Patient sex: F
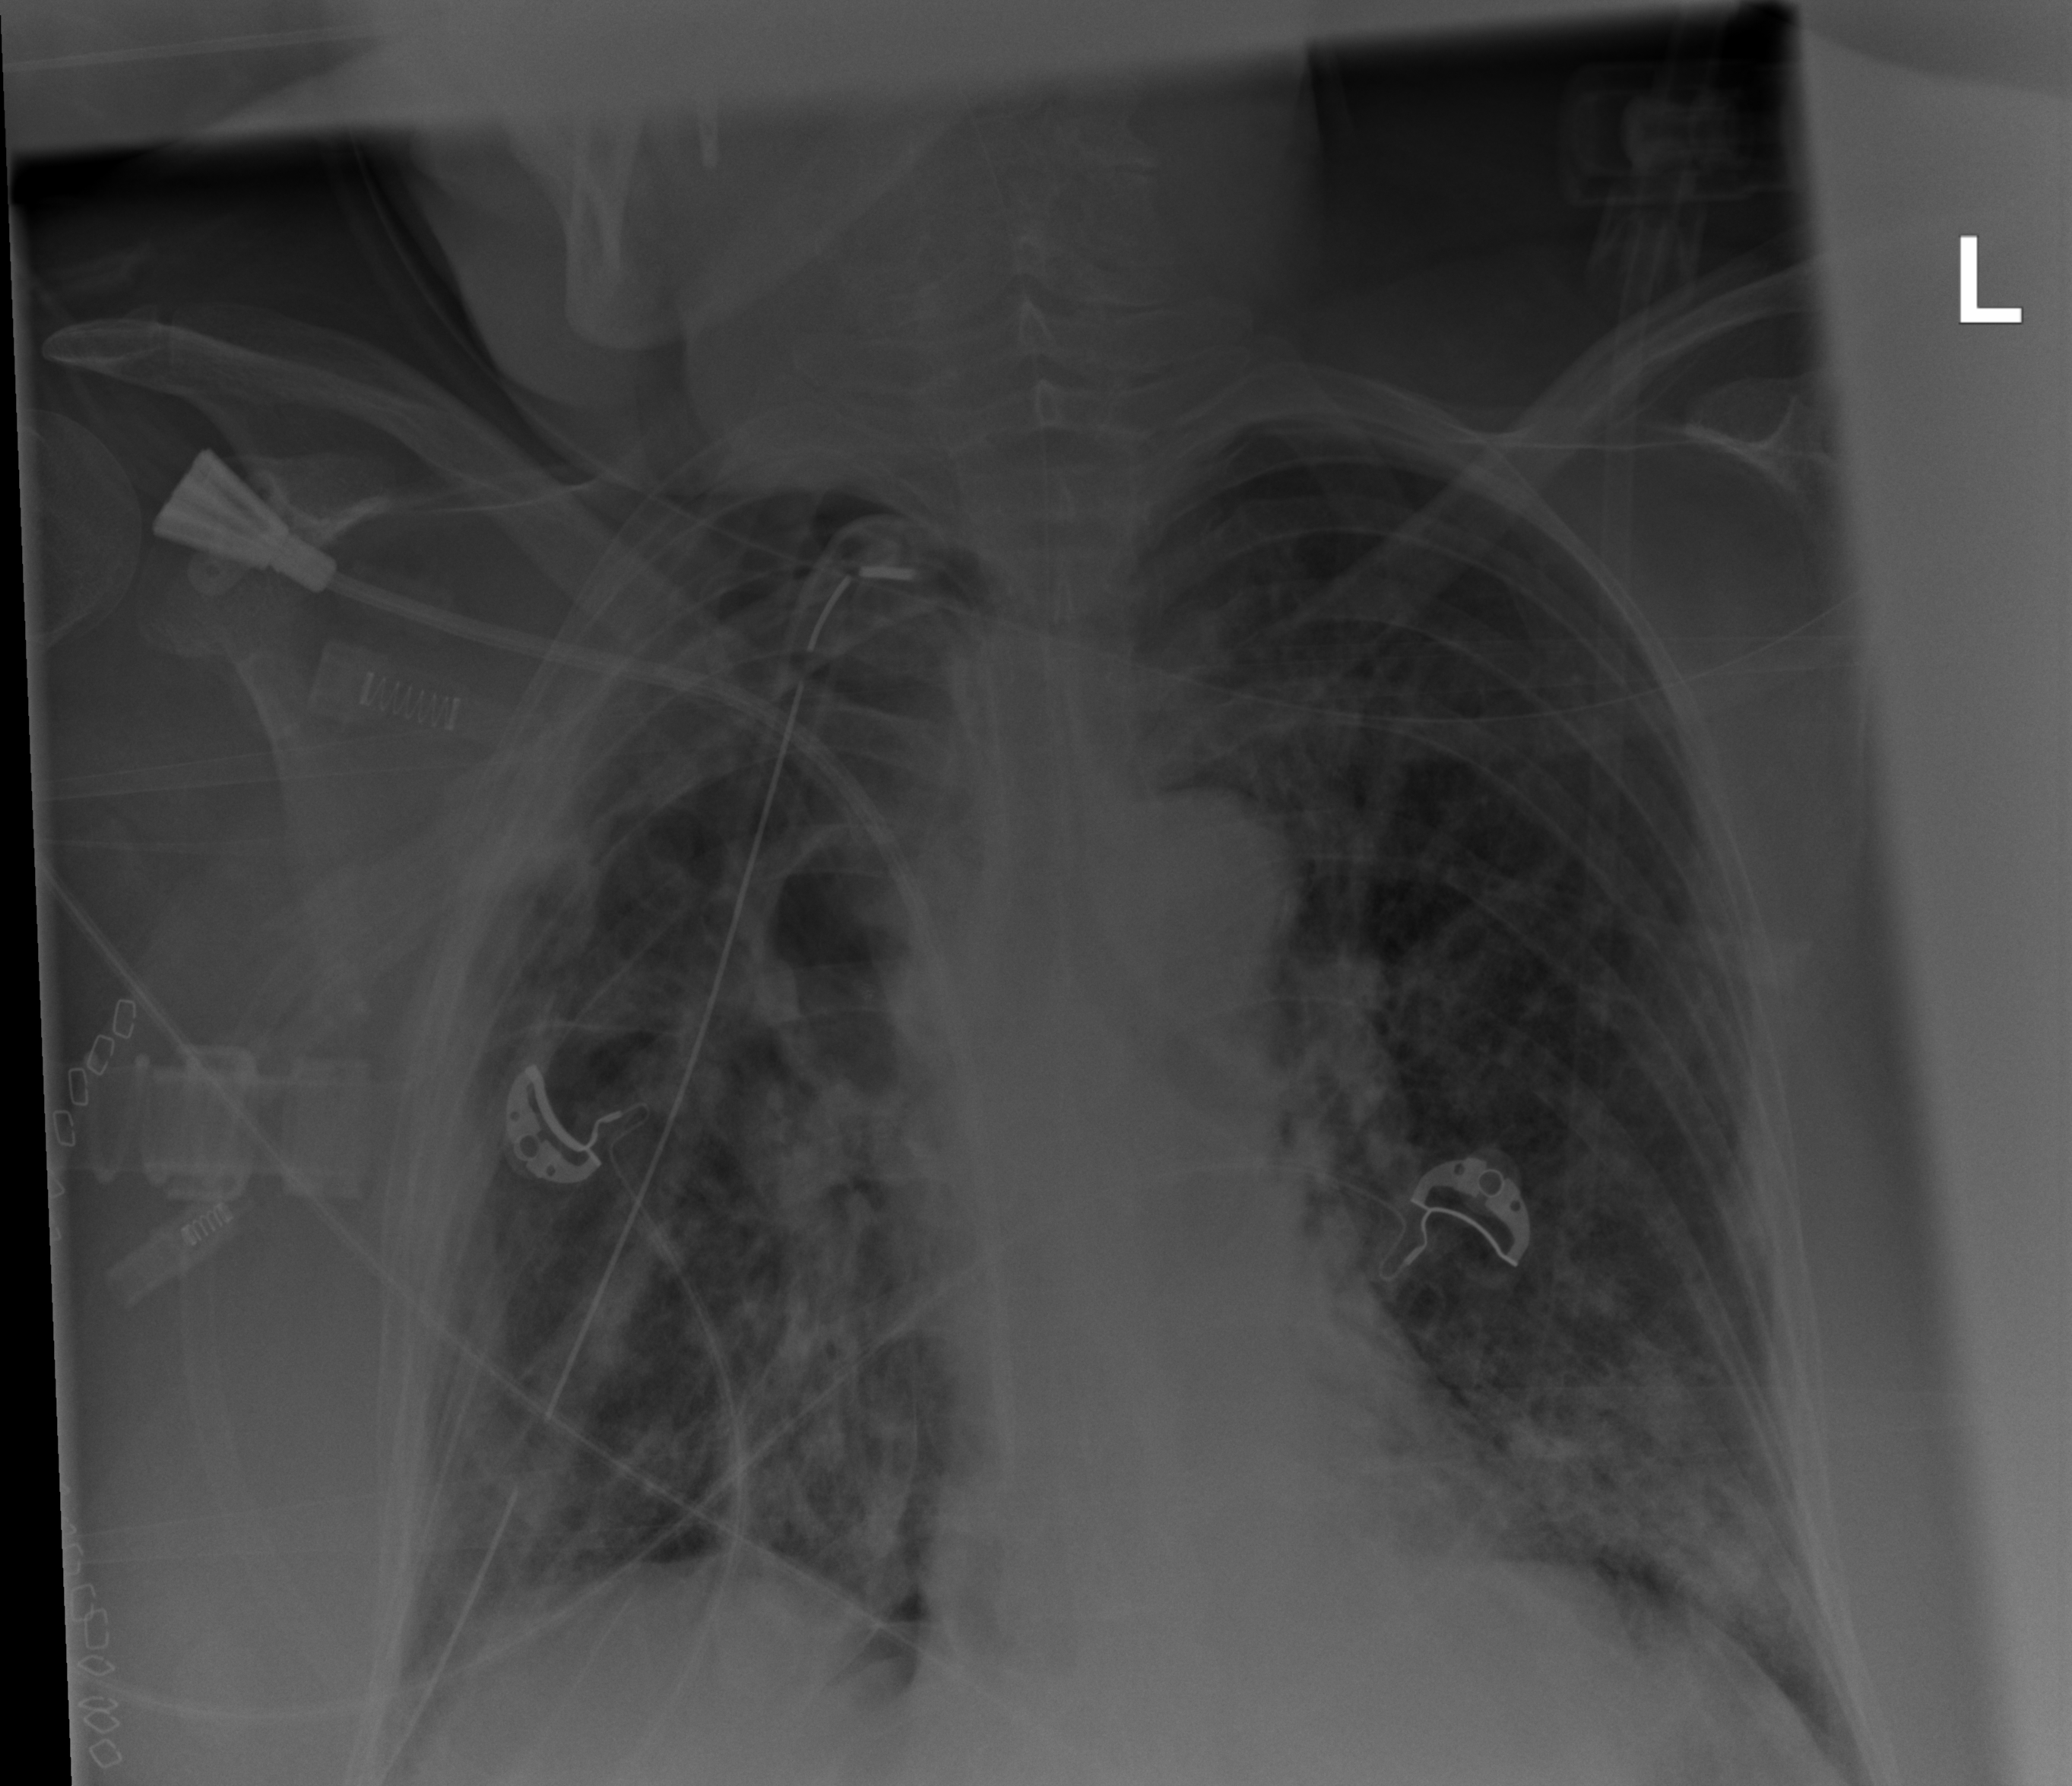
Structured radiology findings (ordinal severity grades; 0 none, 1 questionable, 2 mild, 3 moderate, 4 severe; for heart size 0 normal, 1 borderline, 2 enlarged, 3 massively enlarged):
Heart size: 0
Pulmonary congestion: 2
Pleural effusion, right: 0
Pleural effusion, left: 0
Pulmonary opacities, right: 3
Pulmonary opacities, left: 2
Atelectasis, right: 3
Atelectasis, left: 2